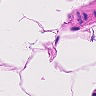
Metastatic tissue present: no